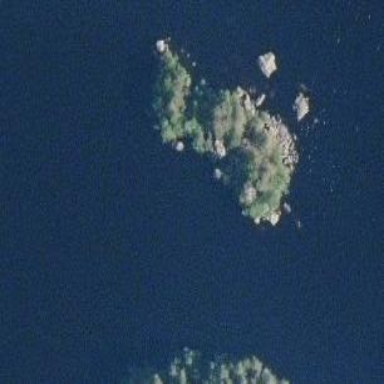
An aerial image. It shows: Islet.